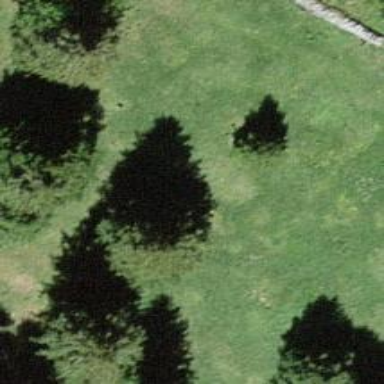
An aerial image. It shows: Needle-leaved tree in natural setting.